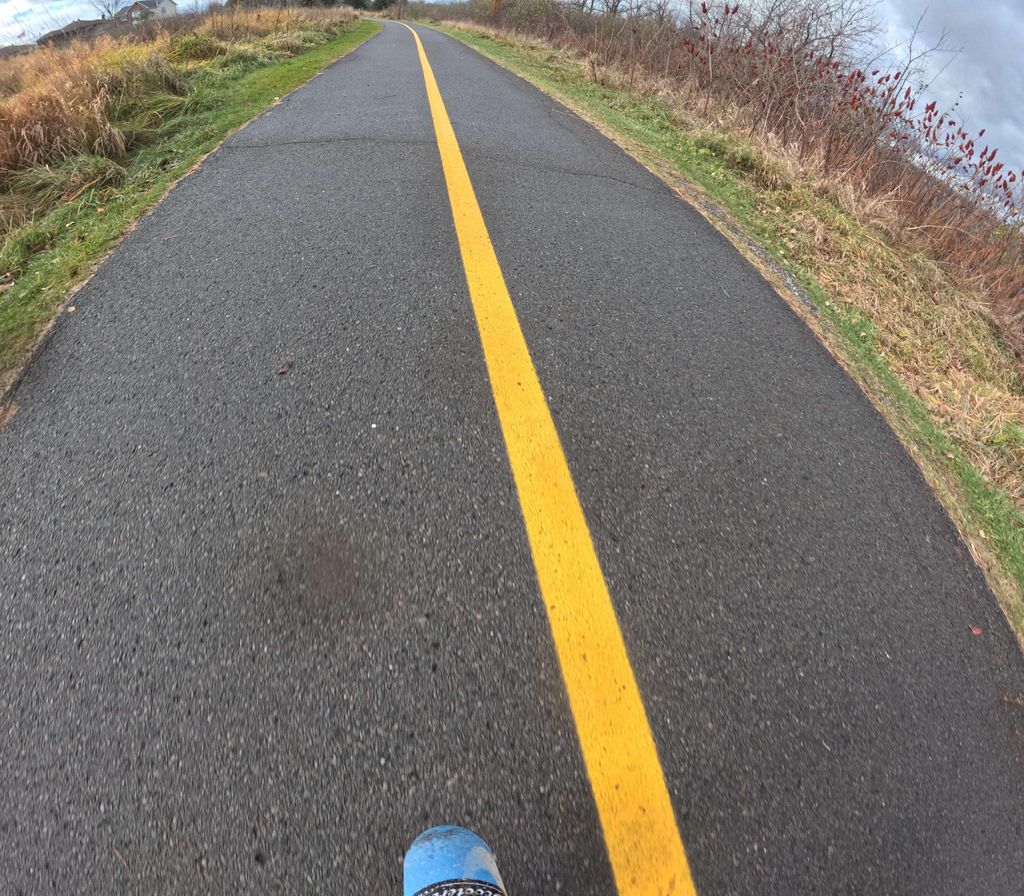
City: ottawa-gatineau